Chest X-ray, AP view. Patient: 71 years old, sex M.
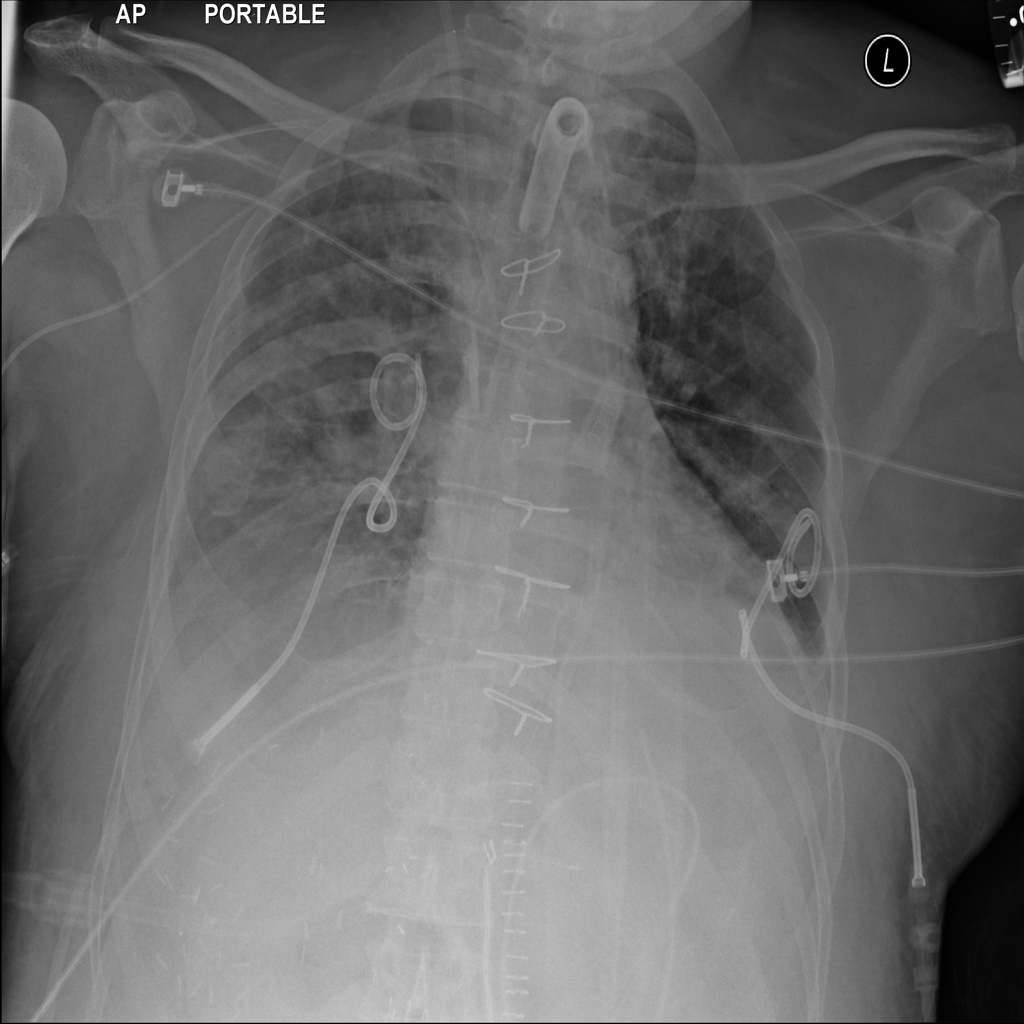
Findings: Infiltration